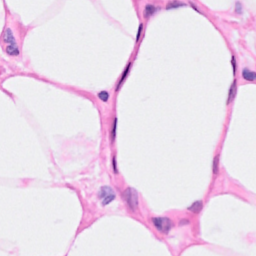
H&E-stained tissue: Breast